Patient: sex M, age 28
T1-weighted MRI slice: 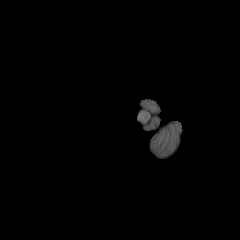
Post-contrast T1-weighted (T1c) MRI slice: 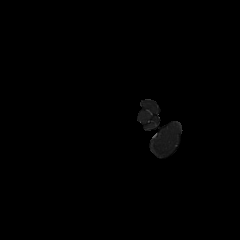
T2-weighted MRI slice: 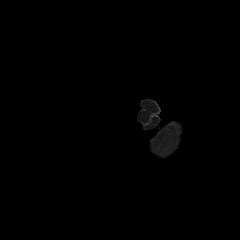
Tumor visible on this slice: no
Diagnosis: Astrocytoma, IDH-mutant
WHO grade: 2